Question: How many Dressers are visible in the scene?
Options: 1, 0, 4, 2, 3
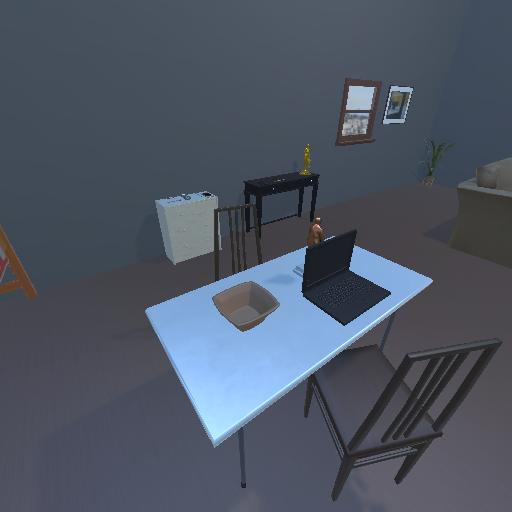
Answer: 1